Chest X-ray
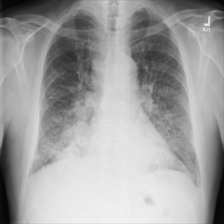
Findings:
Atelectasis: negative
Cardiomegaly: negative
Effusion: negative
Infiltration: negative
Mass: negative
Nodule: negative
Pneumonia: negative
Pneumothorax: negative
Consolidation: negative
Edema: negative
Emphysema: negative
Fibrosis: negative
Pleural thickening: negative
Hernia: negative